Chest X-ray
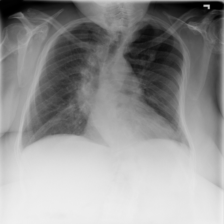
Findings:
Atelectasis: negative
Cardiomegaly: negative
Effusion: negative
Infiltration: negative
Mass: negative
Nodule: negative
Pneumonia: negative
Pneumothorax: negative
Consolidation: negative
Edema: negative
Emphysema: negative
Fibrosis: negative
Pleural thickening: negative
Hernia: negative